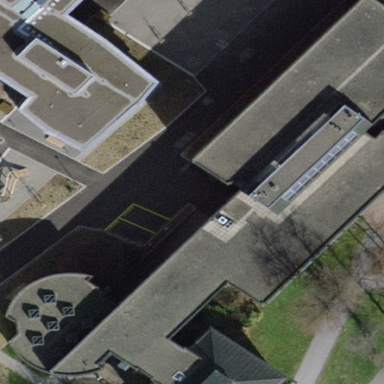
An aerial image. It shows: Government town hall building.